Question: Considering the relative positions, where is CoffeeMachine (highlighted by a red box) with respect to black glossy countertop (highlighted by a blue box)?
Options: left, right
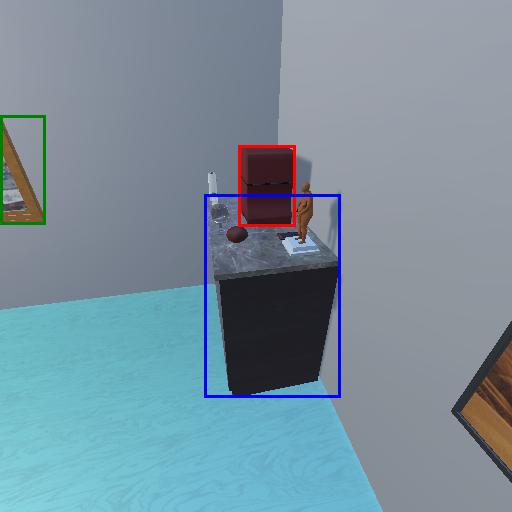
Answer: left